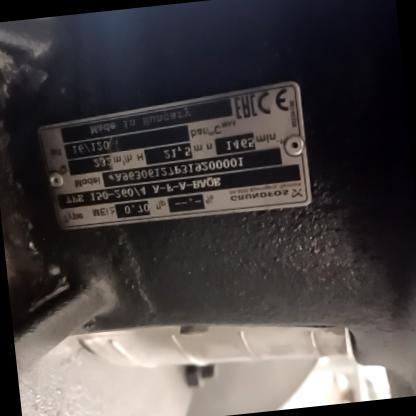
Klasa: tabliczka-znamionowa